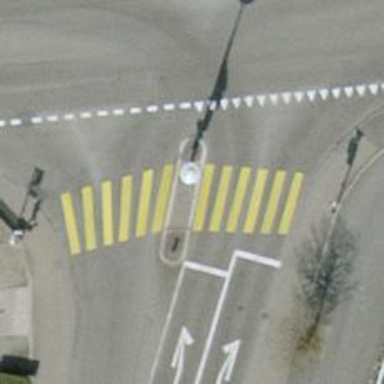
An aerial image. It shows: Road crossing with traffic signals and central island.